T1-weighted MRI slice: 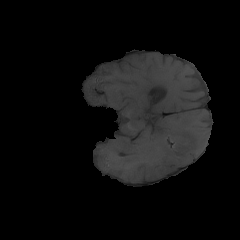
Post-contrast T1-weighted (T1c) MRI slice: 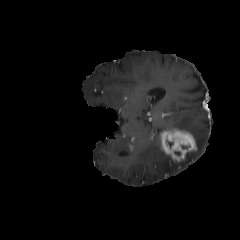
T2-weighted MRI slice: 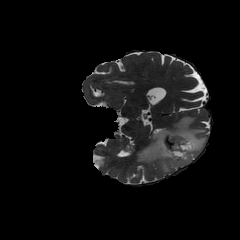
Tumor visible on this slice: yes